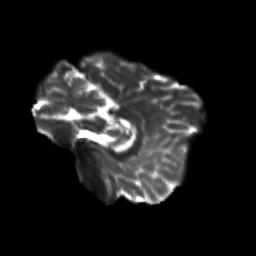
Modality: T2w
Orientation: sagittal
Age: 23
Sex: female
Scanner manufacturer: siemens
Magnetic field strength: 3 T
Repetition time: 3.5 s
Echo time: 0.125 s